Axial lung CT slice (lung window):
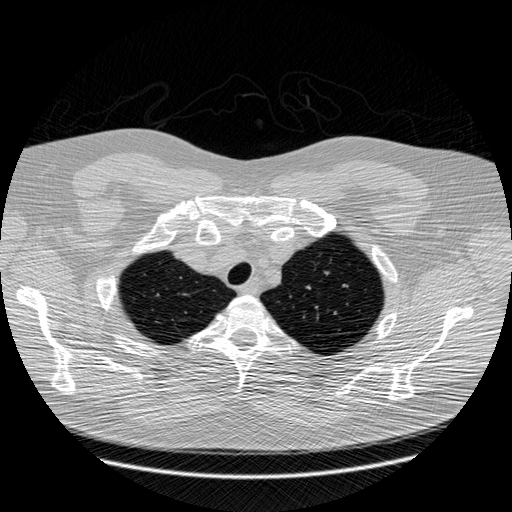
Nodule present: no